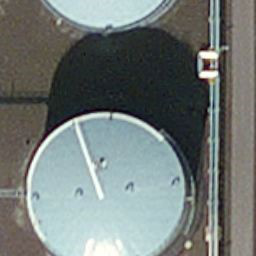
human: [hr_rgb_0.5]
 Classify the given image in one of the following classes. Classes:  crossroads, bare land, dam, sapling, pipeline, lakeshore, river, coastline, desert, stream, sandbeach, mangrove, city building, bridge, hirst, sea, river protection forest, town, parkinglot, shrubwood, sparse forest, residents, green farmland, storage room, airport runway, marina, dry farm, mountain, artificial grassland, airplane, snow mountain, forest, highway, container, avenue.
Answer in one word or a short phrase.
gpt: storage room